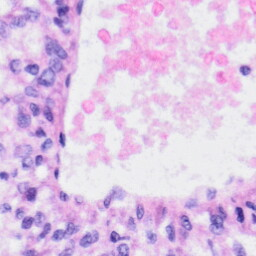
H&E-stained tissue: Liver